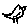
Label: bird